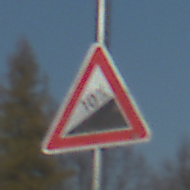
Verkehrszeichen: Steigung10
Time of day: MorningAfternoon
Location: Outdoor (Suburban)
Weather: PartlyCloudy
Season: NotSpecified
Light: Natural